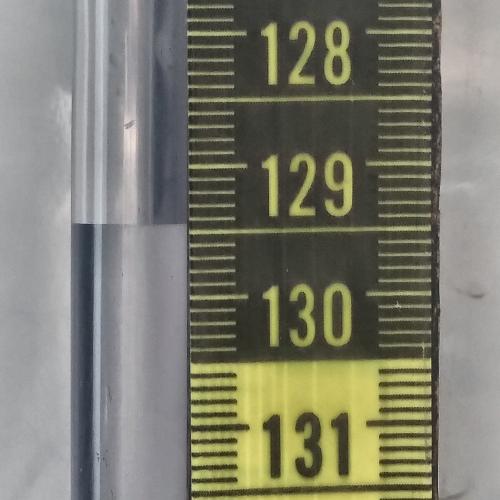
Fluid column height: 129.4 cm